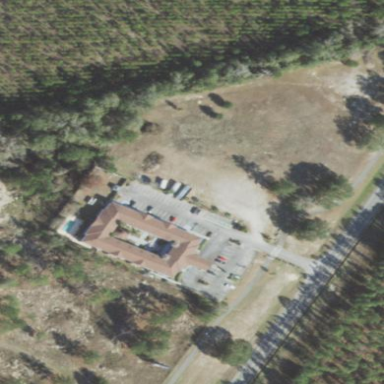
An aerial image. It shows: Hotel offering tourism services.